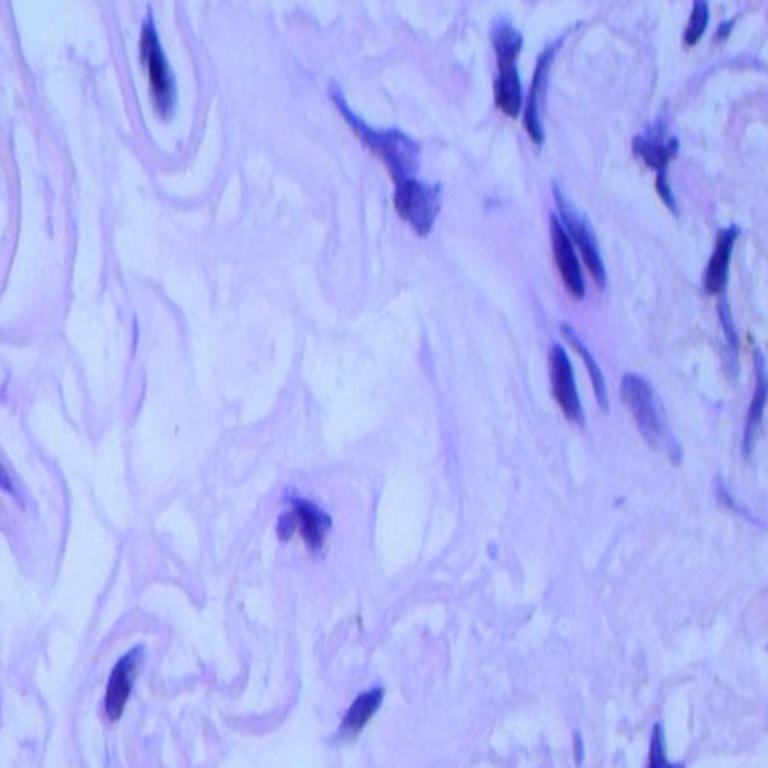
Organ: lung
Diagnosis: adenocarcinomas